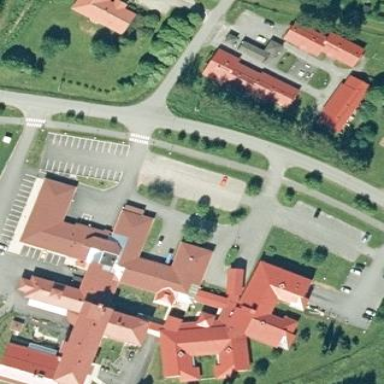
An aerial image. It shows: Hospital providing healthcare services.